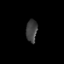
Tissue: prostate
Cell type: T cells
Senescence score: 0.2854
Nuclear area (px): 244
Mean DAPI intensity: 63.525